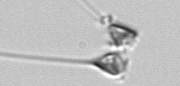
Label: Asterionellopsis_glacialis